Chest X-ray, PA view. Patient: 22 years old, sex F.
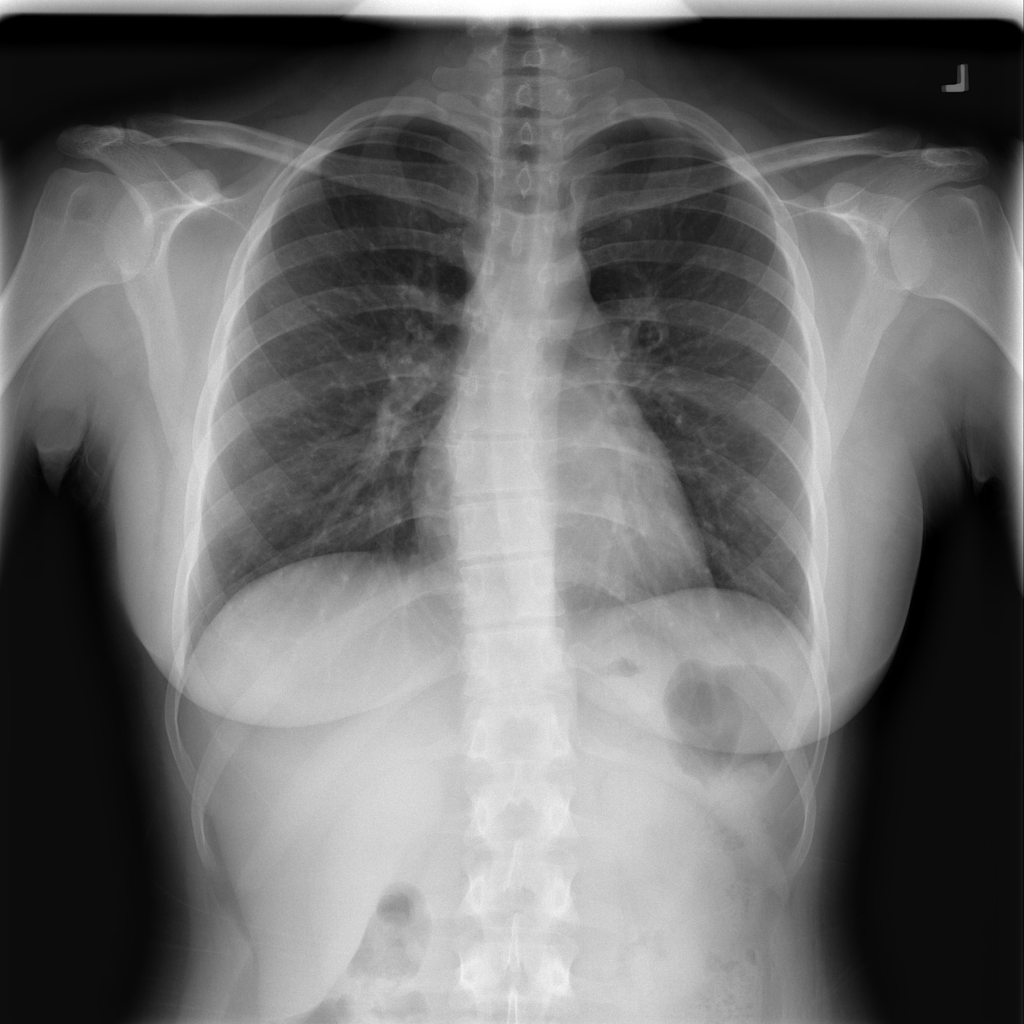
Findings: No Finding